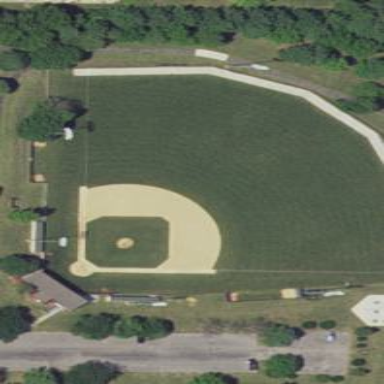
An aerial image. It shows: Baseball pitch for leisure land activities.